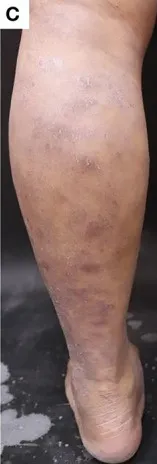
Left lower leg.
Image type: medical_photograph (skin_photograph)